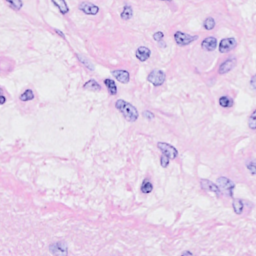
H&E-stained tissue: Breast